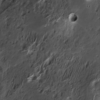
Label: not_dusty